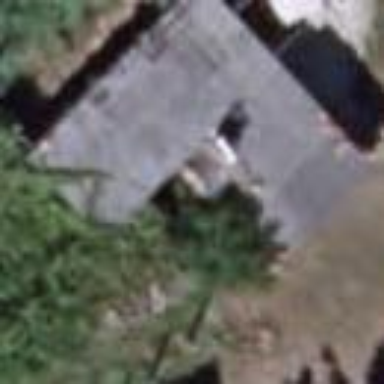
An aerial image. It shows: Shed.